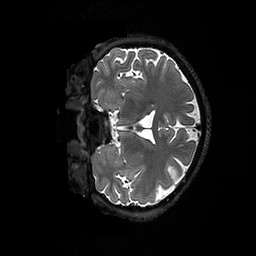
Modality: T2w
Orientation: coronal
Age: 26
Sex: female
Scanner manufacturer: ge
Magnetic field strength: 3 T
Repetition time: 3.202 s
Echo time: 0.0669 s